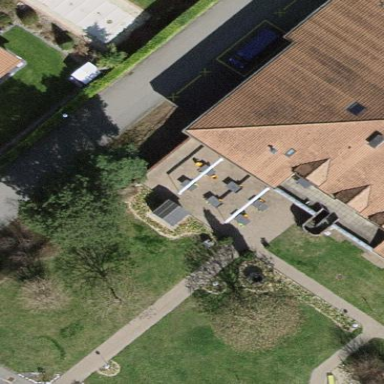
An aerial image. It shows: Outdoor seating area for leisure land.